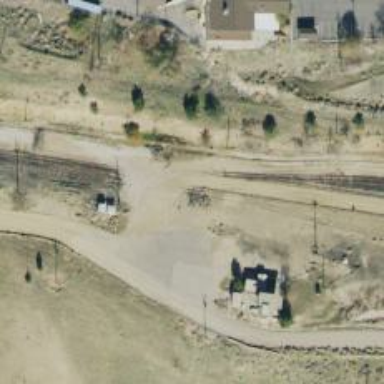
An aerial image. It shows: Disused railway spur.